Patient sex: M
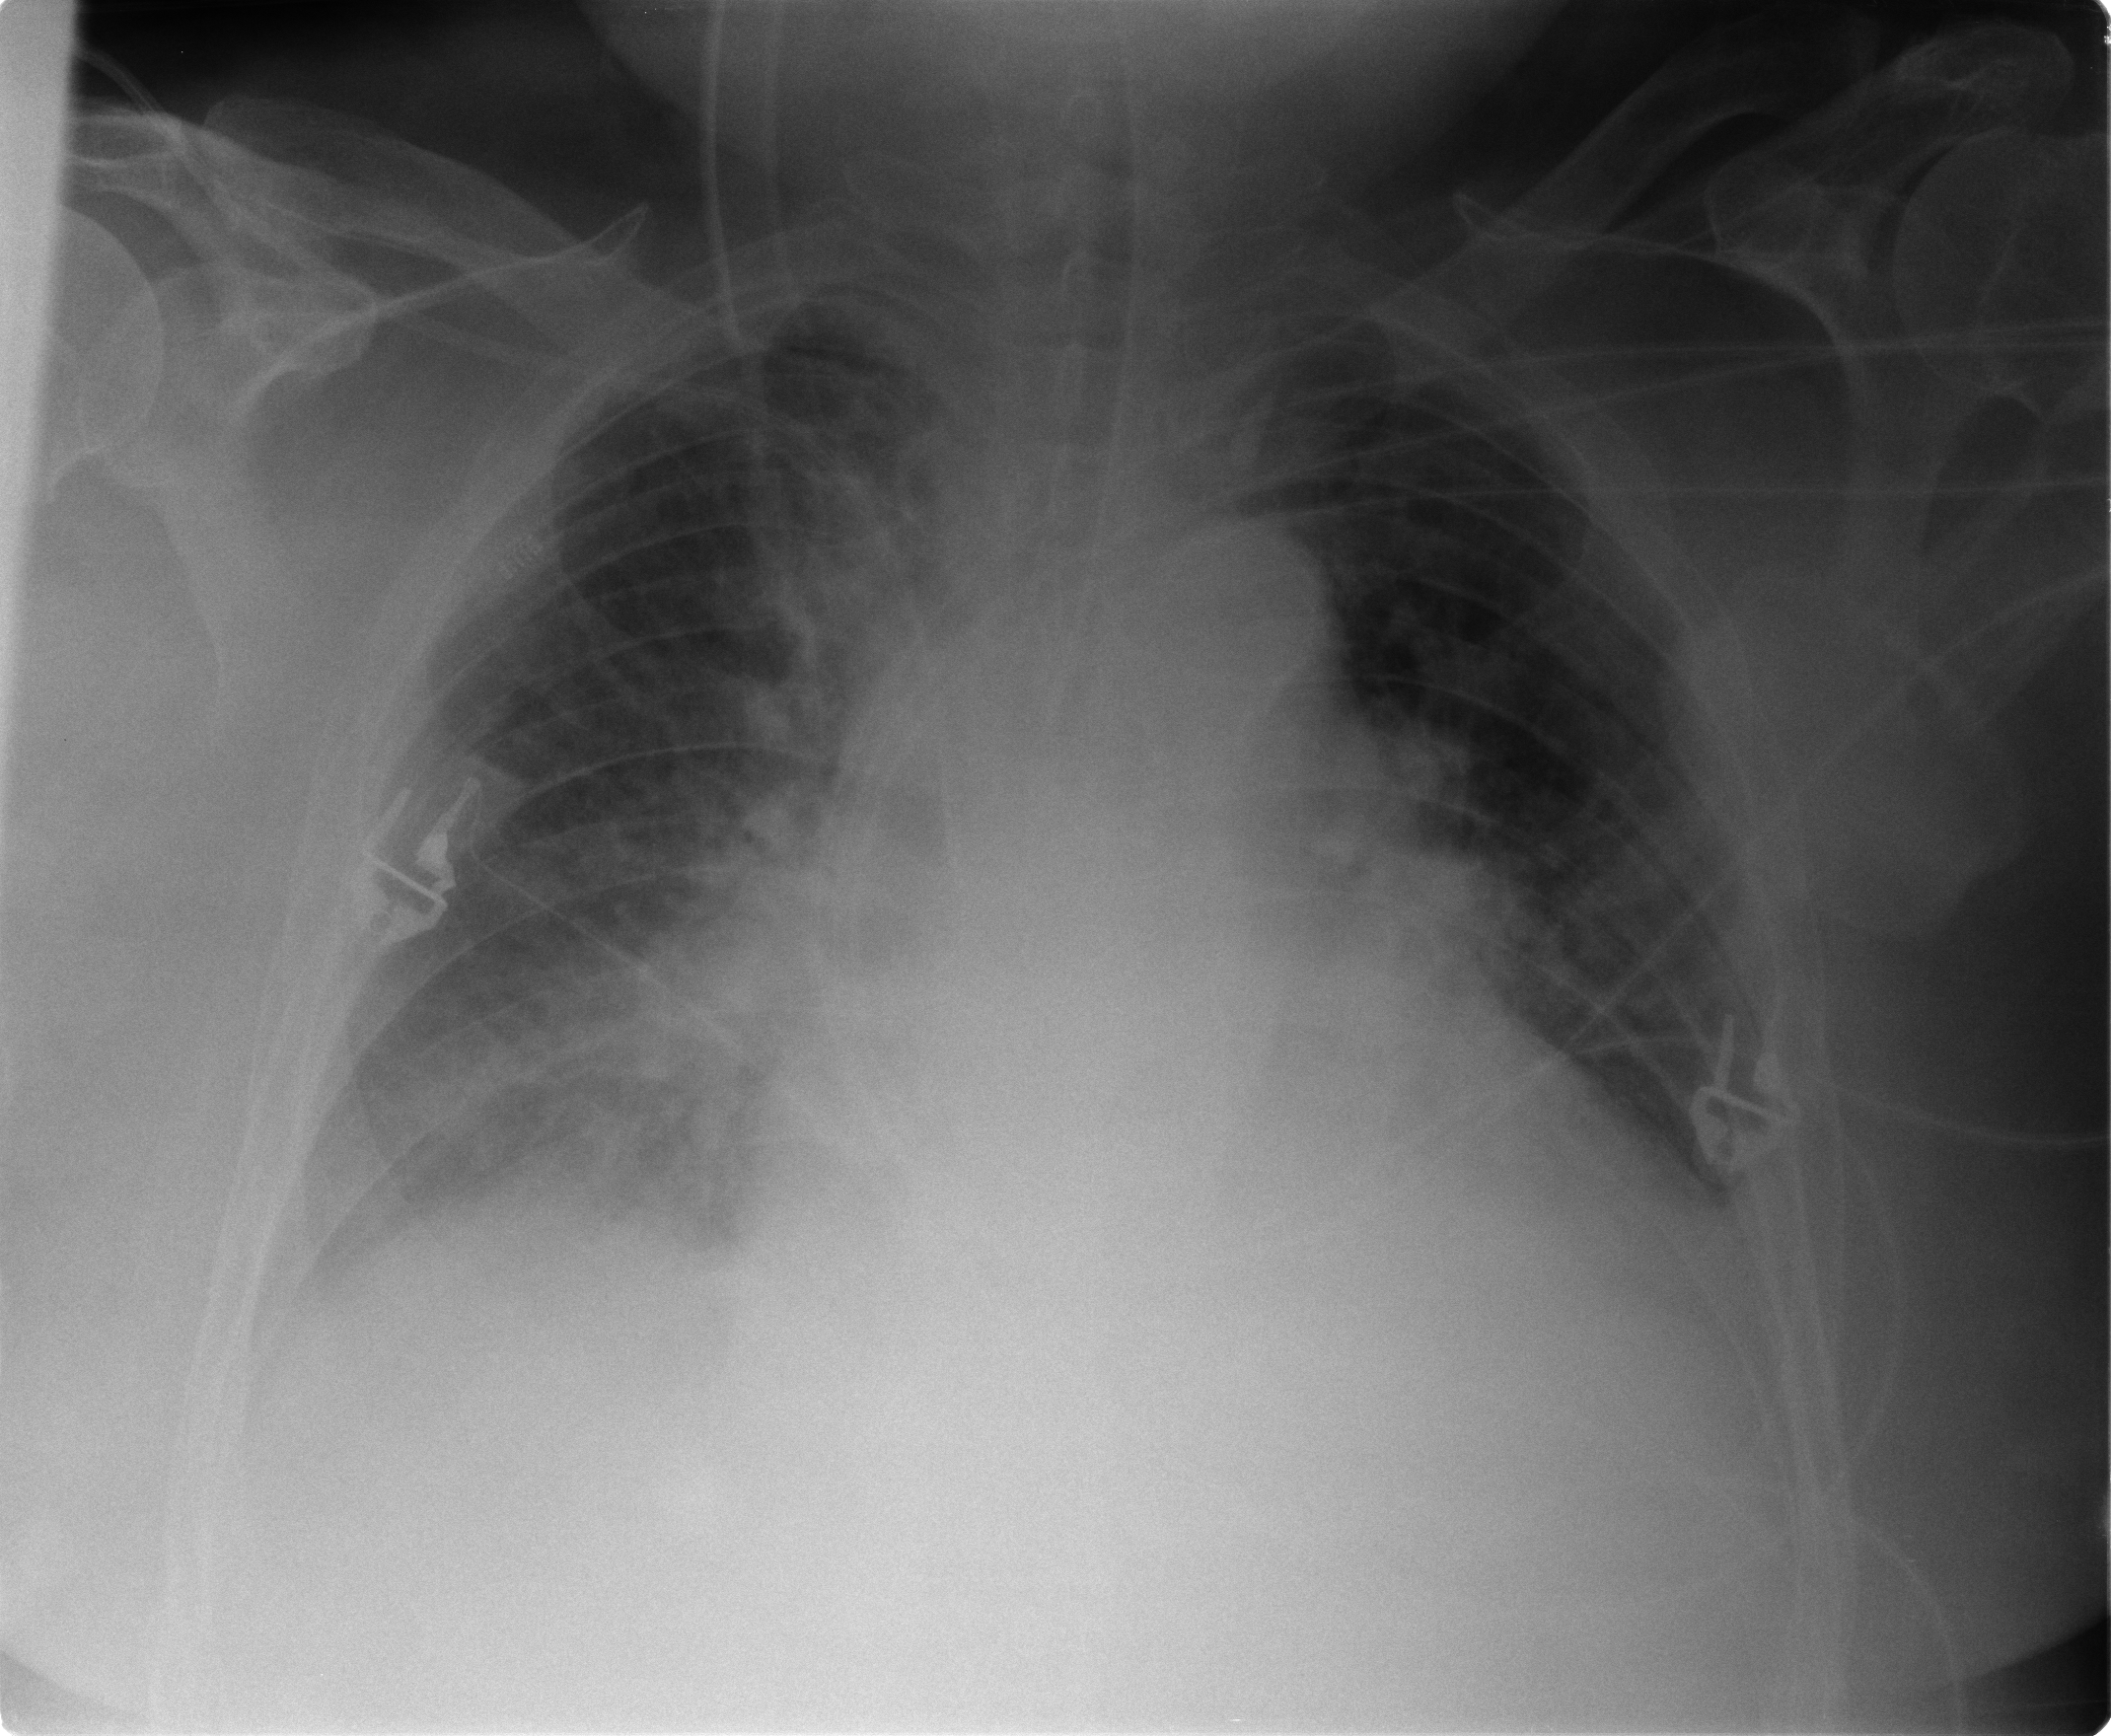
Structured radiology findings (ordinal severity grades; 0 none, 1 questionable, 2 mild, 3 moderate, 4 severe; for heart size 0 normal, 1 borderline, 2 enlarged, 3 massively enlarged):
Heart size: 2
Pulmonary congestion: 3
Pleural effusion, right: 2
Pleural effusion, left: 2
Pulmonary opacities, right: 0
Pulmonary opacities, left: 0
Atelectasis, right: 2
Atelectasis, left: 2